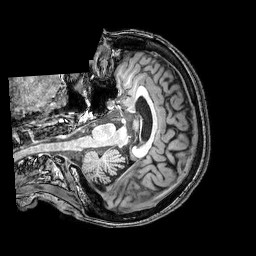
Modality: T1w
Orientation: axial
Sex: female
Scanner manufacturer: philips
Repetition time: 0.008189 s
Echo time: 0.00376 s